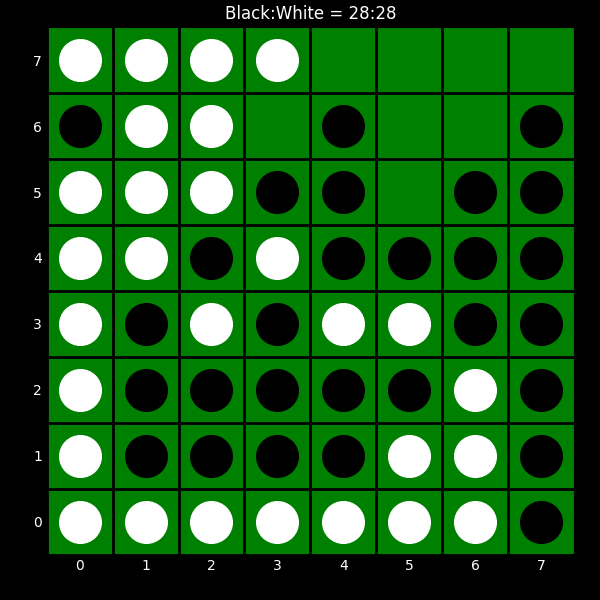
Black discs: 28
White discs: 28